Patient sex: M
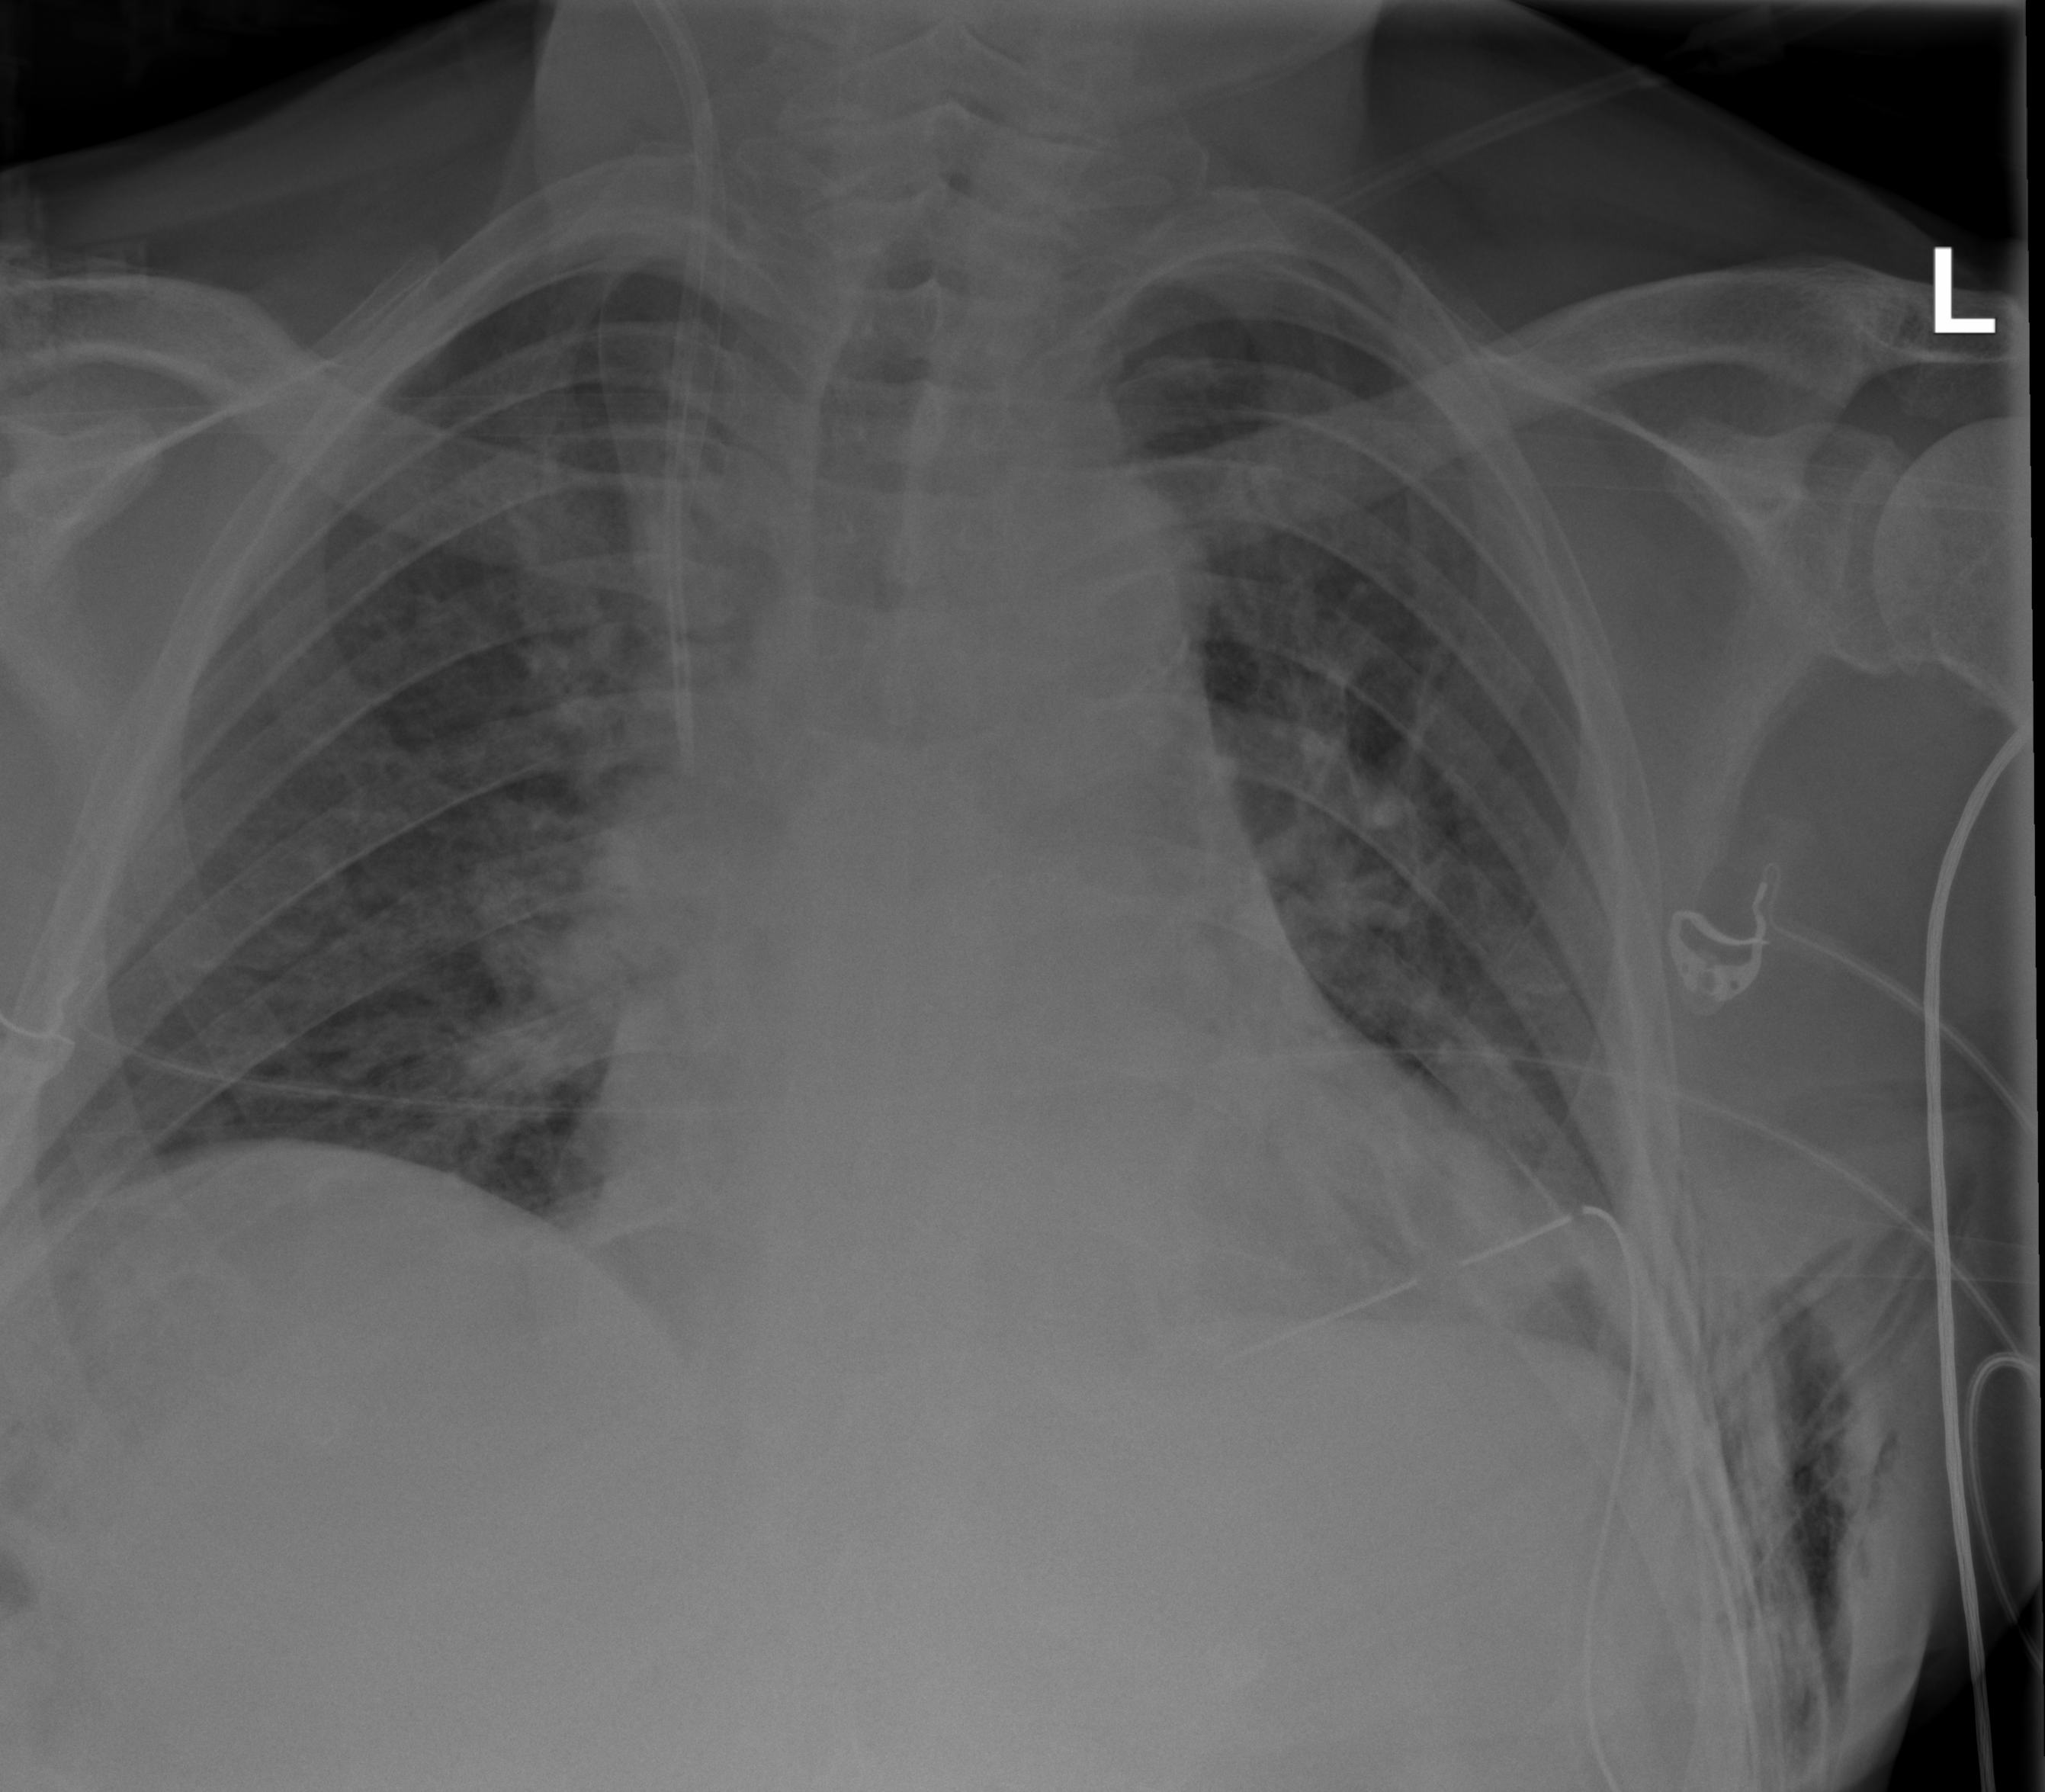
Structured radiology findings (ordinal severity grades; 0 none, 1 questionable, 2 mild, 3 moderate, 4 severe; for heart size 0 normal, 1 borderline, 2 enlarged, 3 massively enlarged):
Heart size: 2
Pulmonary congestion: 2
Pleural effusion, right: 0
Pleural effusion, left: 2
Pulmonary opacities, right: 0
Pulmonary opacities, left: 0
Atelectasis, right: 0
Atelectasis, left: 2